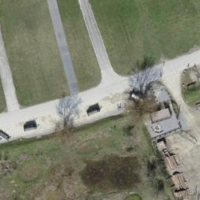
EUNIS habitat code: 55
Species observed at this site:
Pseudochorthippus parallelus